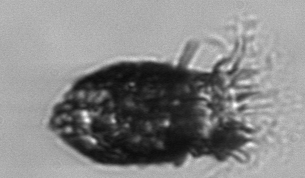
Label: Stenosemella_pacifica